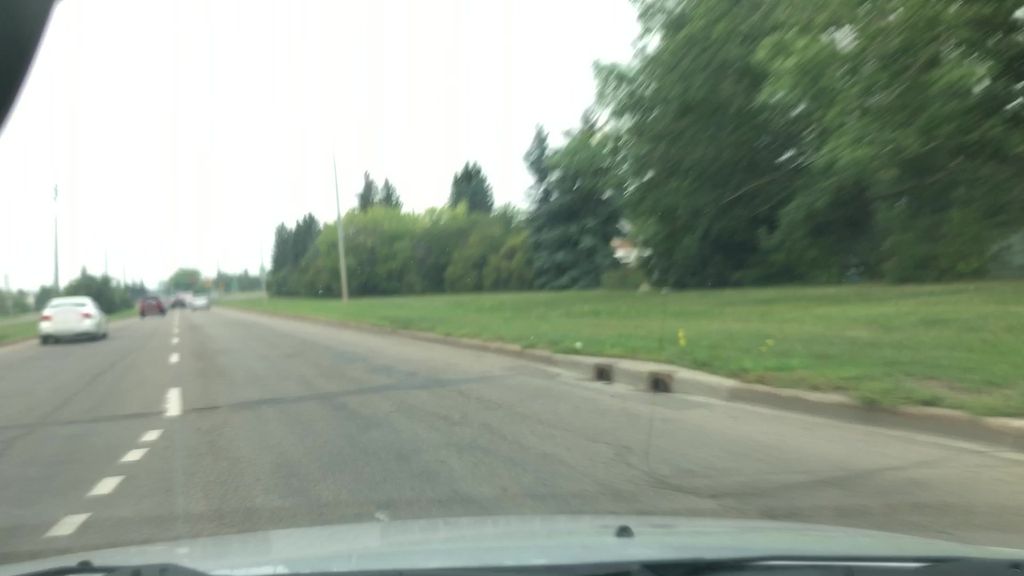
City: edmonton